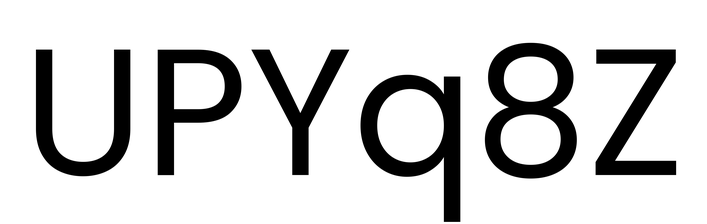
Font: Poppins-Regular